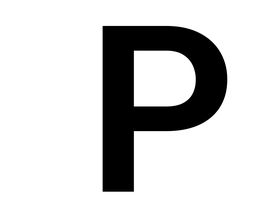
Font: Roboto_SemiBold